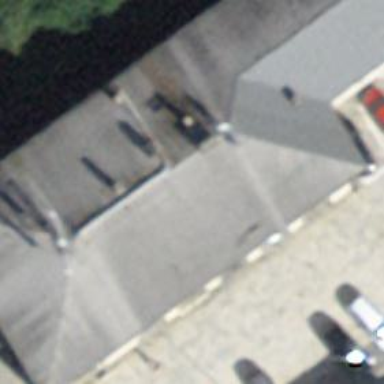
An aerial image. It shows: Police building.